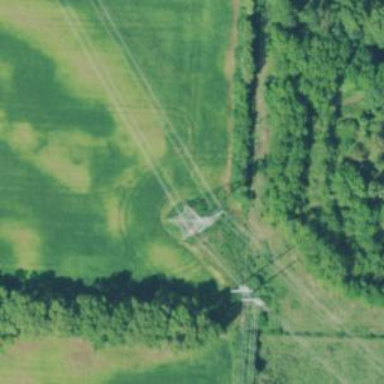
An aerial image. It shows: Lattice structure tower.